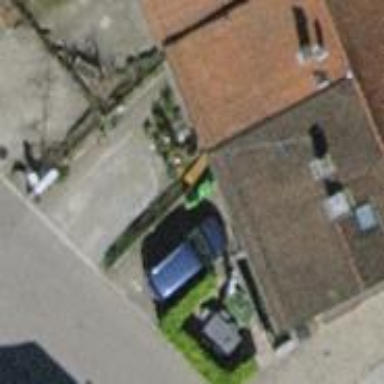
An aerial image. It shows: Building with tile roof.